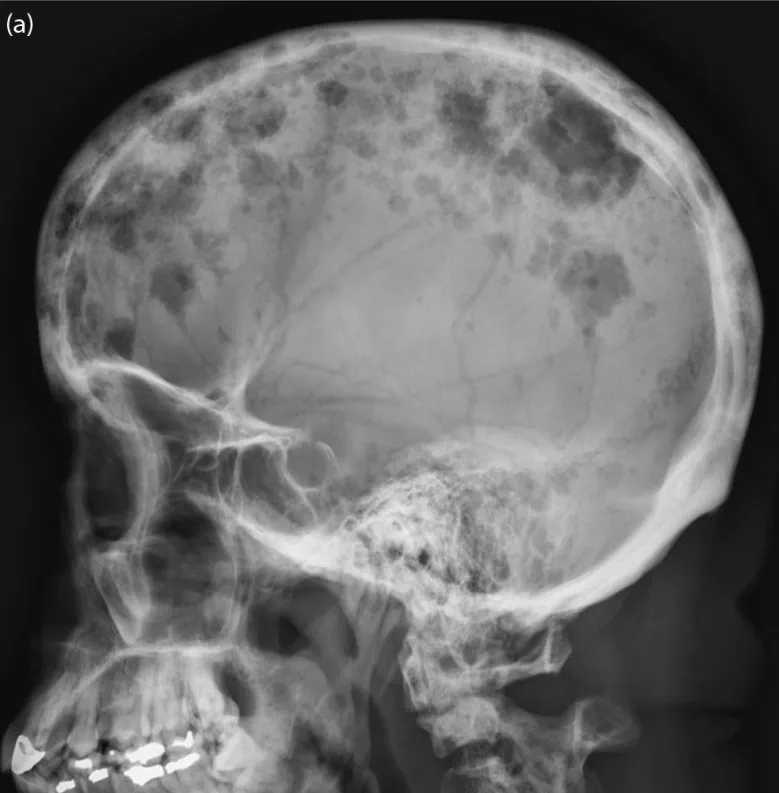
A lateral skull radiograph (a) shows numerous lytic lesions classic for myeloma.
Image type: radiology (x_ray)